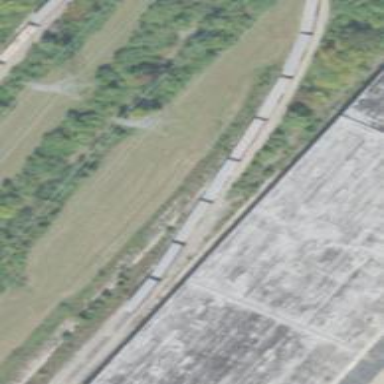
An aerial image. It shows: Abandoned railway.